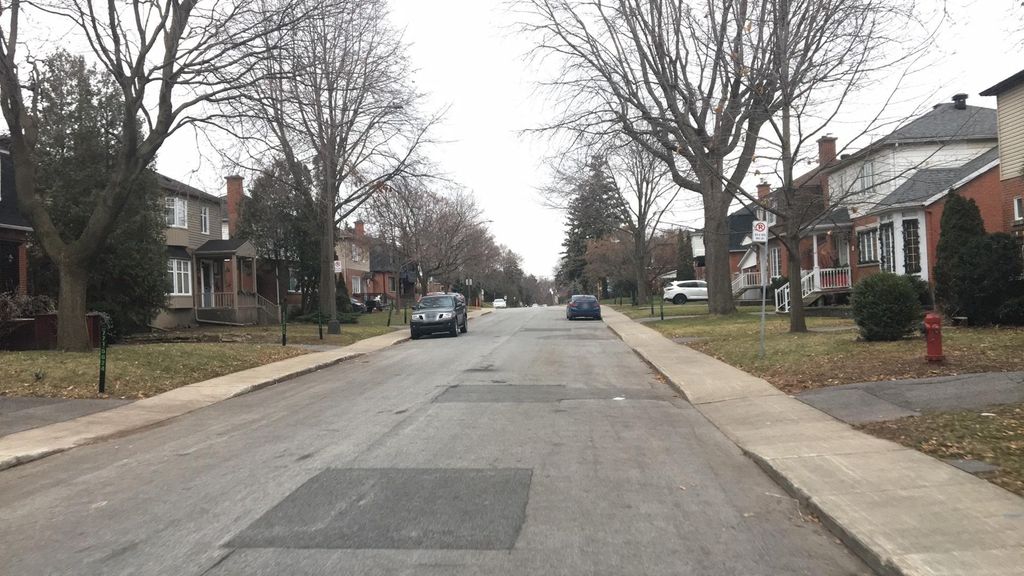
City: montreal